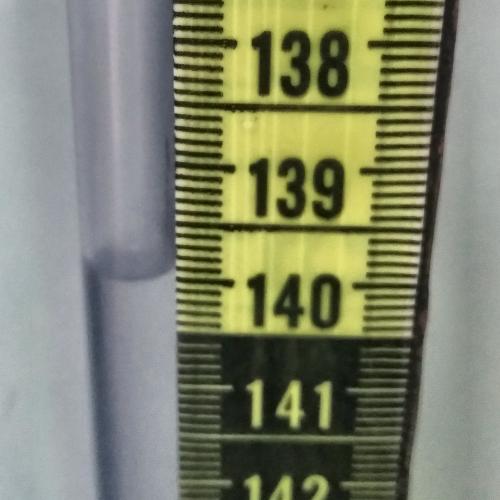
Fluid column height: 140.0 cm